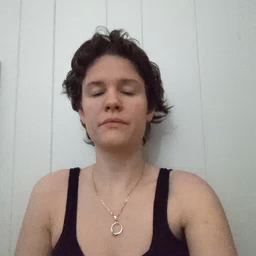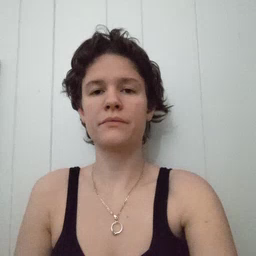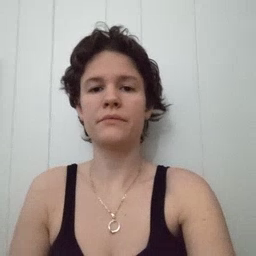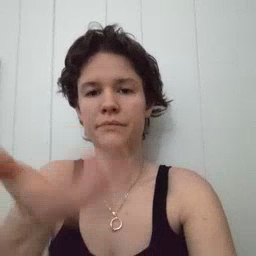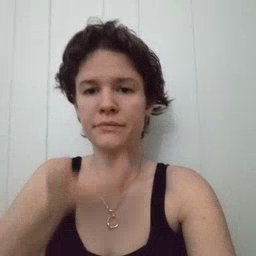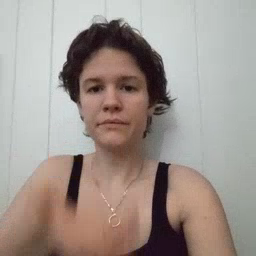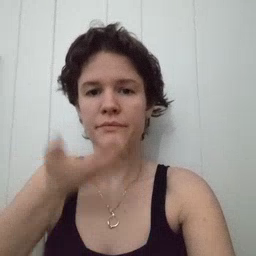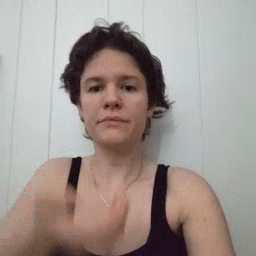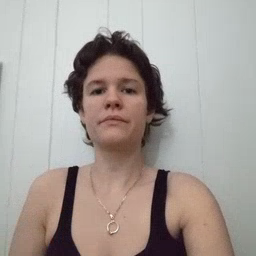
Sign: cereal